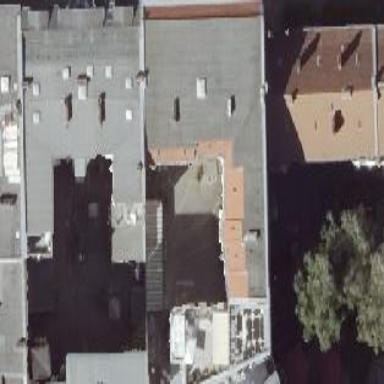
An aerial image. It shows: Residential building with saltbox roof shape.